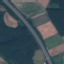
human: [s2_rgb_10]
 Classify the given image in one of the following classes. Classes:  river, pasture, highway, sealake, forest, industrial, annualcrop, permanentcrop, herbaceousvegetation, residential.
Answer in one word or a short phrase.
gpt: Highway